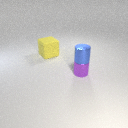
large yellow rubber cube to the left of small purple metal cylinder